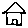
Label: house